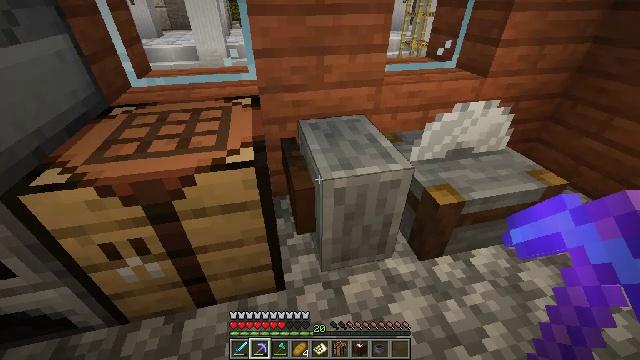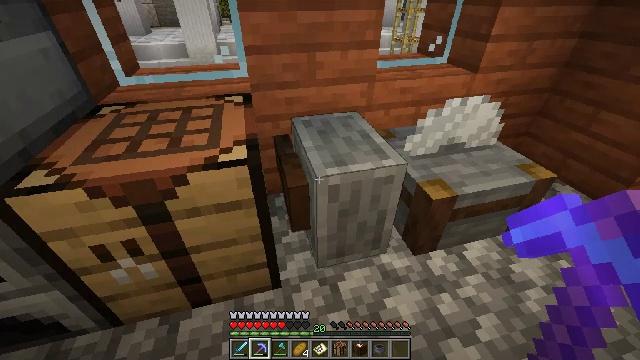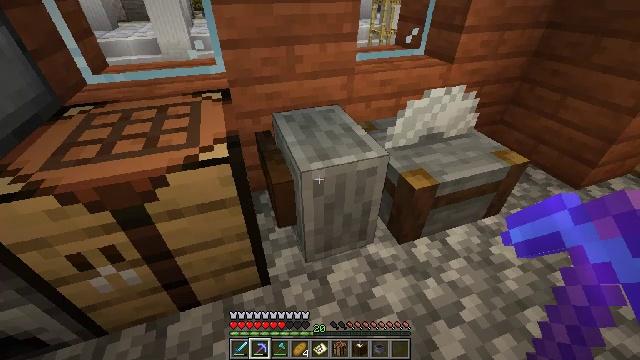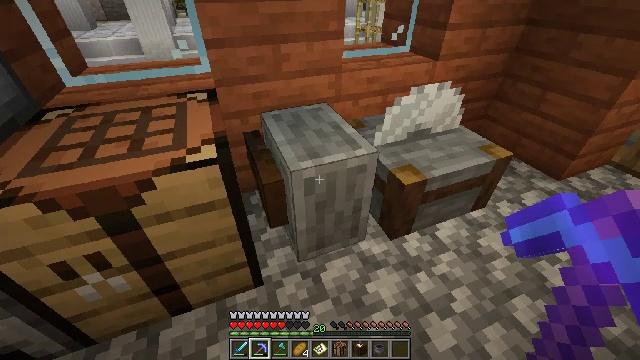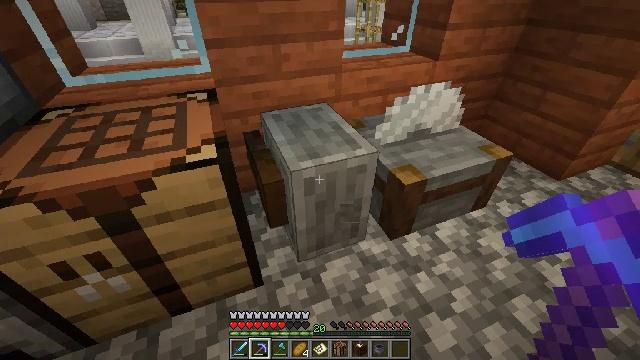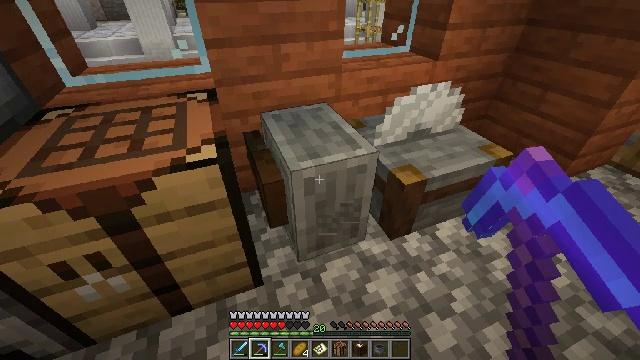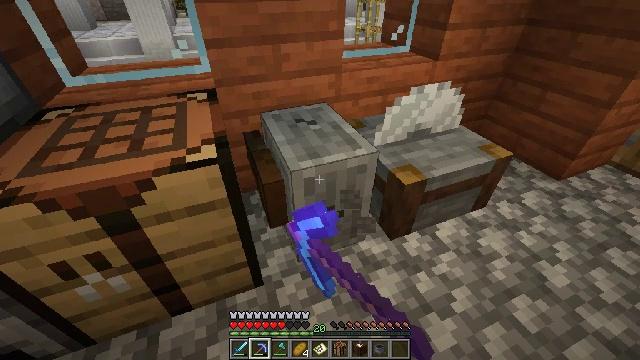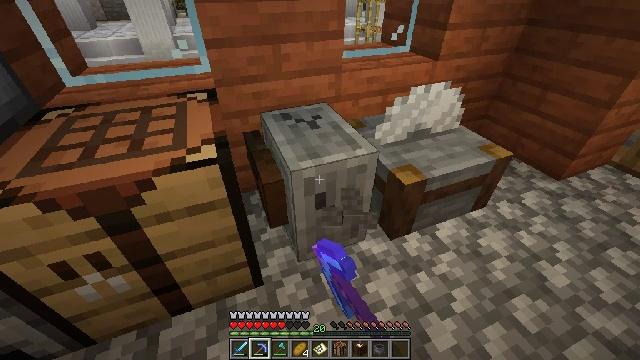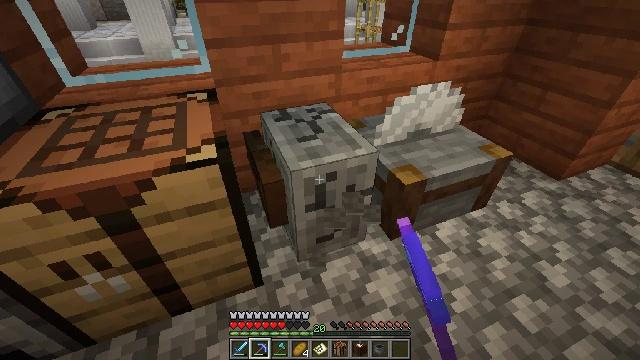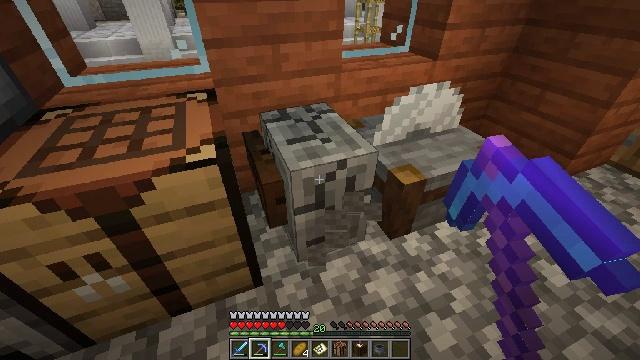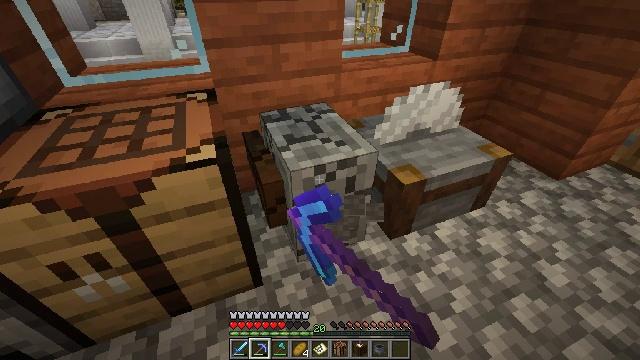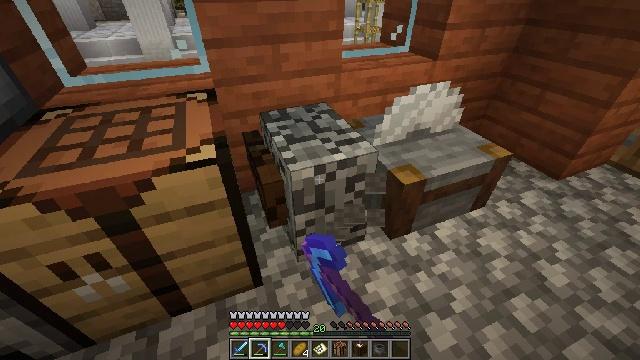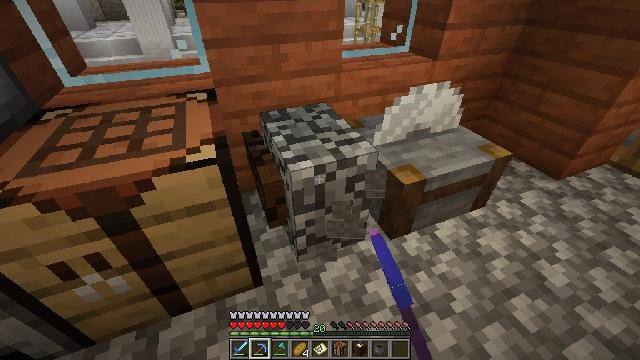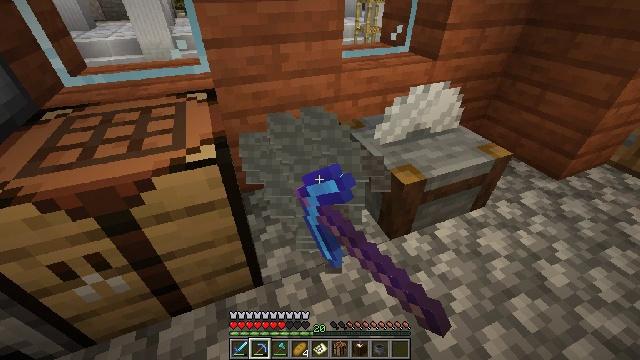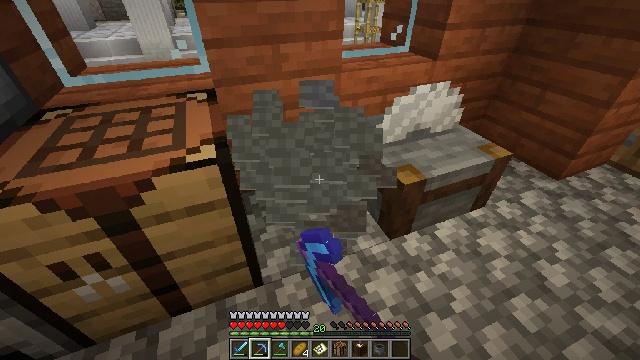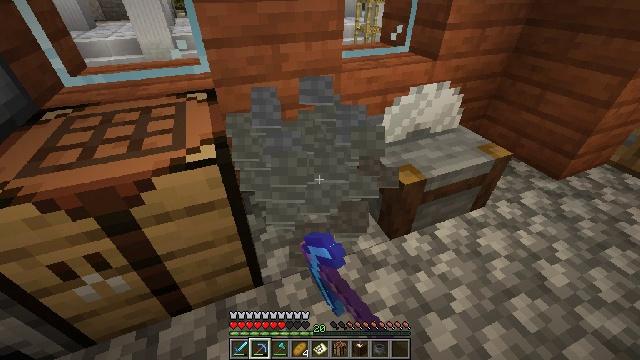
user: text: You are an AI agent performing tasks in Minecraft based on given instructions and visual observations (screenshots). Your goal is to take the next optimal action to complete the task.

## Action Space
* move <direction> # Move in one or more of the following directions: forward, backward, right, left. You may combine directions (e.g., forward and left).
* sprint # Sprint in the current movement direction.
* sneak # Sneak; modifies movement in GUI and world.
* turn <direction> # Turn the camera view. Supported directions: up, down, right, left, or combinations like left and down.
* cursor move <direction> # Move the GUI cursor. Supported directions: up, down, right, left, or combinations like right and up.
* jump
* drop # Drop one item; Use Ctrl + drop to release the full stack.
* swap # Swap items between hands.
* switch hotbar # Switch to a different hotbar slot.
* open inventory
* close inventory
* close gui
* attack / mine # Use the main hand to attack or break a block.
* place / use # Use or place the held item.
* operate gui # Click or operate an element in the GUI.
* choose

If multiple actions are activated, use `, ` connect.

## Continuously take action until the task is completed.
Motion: motion action
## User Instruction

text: Attack the grindstone to break it.
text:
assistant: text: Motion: turn right
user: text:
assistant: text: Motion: turn right and down
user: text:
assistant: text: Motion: turn right
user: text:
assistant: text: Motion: attack / mine
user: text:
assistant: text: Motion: attack / mine
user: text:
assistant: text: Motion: attack / mine
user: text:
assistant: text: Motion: attack / mine
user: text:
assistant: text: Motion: attack / mine
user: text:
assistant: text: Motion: attack / mine
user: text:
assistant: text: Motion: attack / mine
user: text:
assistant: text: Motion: attack / mine
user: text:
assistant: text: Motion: attack / mine
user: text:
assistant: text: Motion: attack / mine
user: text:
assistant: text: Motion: attack / mine
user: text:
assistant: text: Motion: no_op
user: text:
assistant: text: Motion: no_op
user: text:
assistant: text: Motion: no_op
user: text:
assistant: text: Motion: no_op